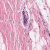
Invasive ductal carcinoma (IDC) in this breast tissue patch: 0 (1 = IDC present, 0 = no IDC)